Question: Is it possible to trigger the standard field validation error on a specific field in CRM 2013 using javascript?
Something similar to this would be great..
'''
document.getElementById("fieldname").ForceValidation();
'''
or if possible it would be nice to trigger the message itself.
'''
document.getElementById("fieldname").ShowFieldError("Error Message");
'''
Using standard functionality CRM only shows one error at a time, even if there are multiple required fields that are empty (or incorrect). I would like to trigger the red X on all the empty required fields at once so you don't have to click the save button in order to see the next error.
It's this red x im talking about:

If this is a bad idea, please explain why.
I would personally like to see all errors at once instead of getting them one at a time.
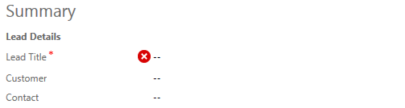
Answer: I don't know of any way to do that, but you can create your own script and attach that to some event on the form, then the script will check all the controls on the form and set a notification if a value is not present.
Here is the code I tried with, probably some cases that I don't handle here, but you get the idea.
'''
function alerter() {
Xrm.Page.ui.controls.forEach(function(control, index) {
if(control.getControlType() === "standard" || control.getControlType() === "lookup" || control.getControlType() == "optionset") {
if(control.getAttribute().getRequiredLevel() === "required" && control.getAttribute().getValue() === null) {
control.setNotification("Some error");
}
}
});
}
'''